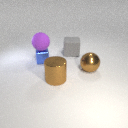
large brown metal cylinder in front of small blue metal cube